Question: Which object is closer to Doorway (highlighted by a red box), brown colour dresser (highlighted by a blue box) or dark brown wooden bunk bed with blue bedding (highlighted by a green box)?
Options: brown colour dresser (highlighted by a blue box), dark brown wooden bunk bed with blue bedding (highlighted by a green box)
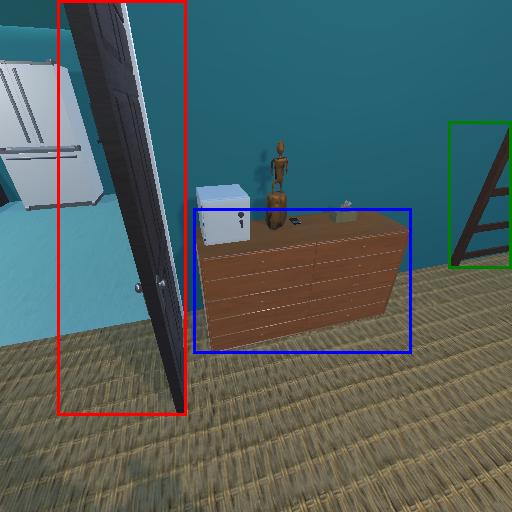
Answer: brown colour dresser (highlighted by a blue box)